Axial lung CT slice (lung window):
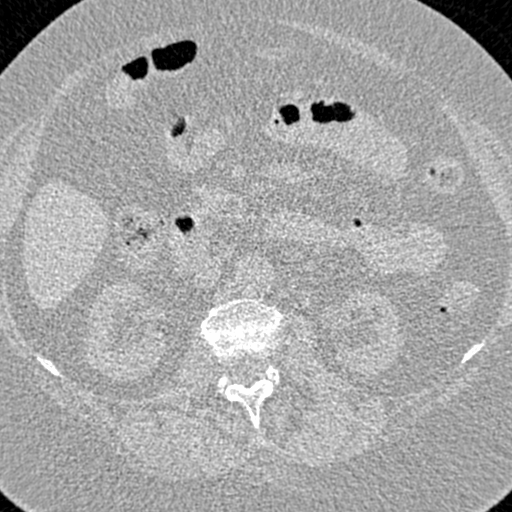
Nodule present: no